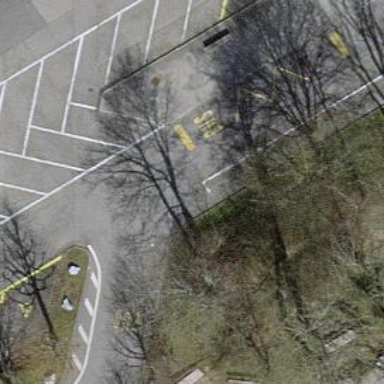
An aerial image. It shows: Bus stop with stop position for public transport.